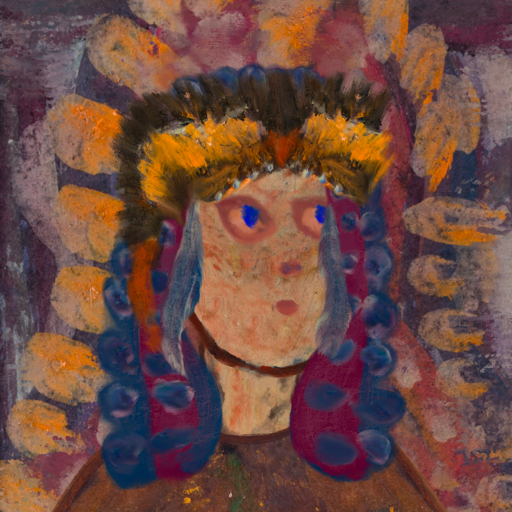
Background: Doll, Head And Neck Side: Orphan, Face Side: Mother_And_Son_Mother, Bust: Comrade, Hair Side: Hill_Girl, Head Accessory: Gypsy_Queen, Second Necklace: Blank, Necklace: Blank, Baby: Blank